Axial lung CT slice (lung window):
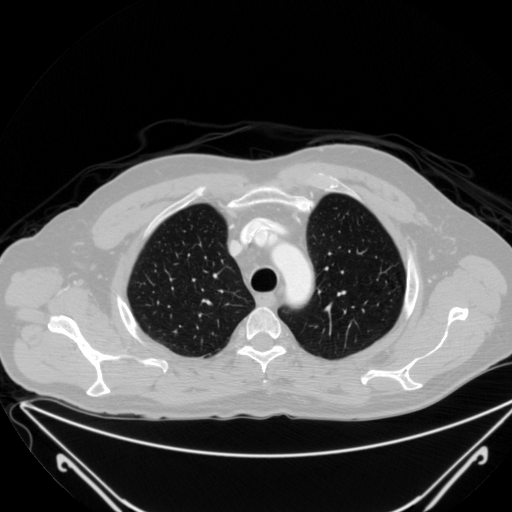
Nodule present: no